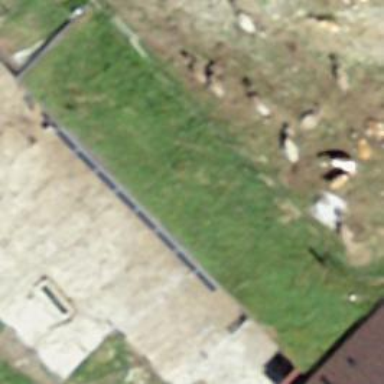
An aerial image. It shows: Cowshed building.